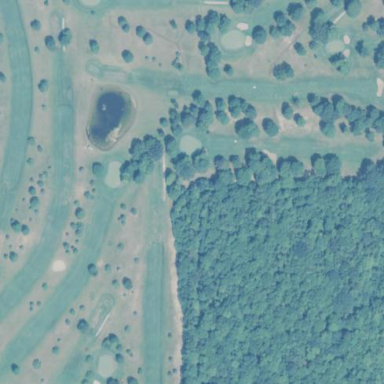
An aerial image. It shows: Golf course surrounded by greenery.